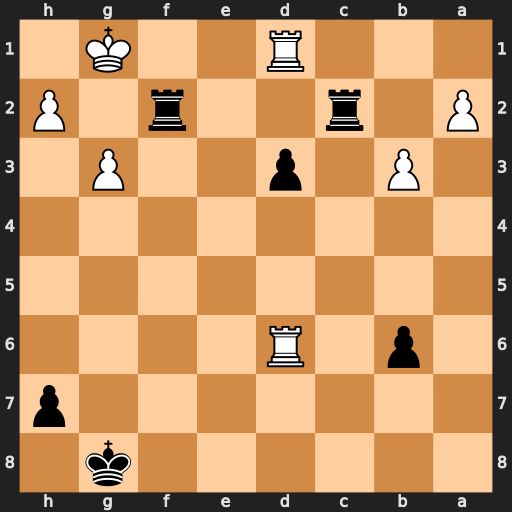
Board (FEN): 6k1/7p/1p1R4/8/8/1P1p2P1/P1r2r1P/3R2K1
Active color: b
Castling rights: -
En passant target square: -
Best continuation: Rg2+ Kh1 Rxh2+